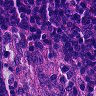
Metastatic tissue present: no